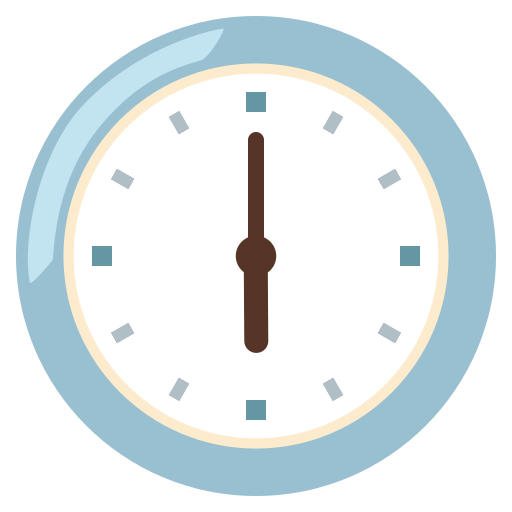
Emoji: 🕕